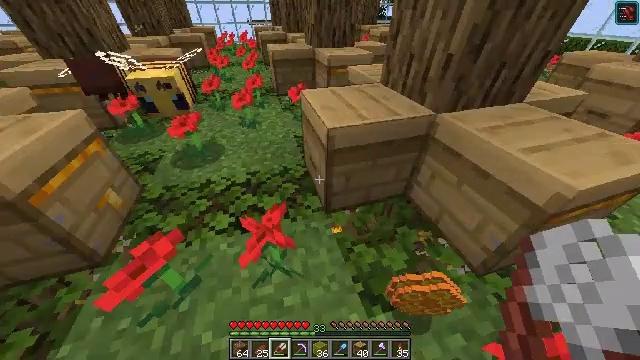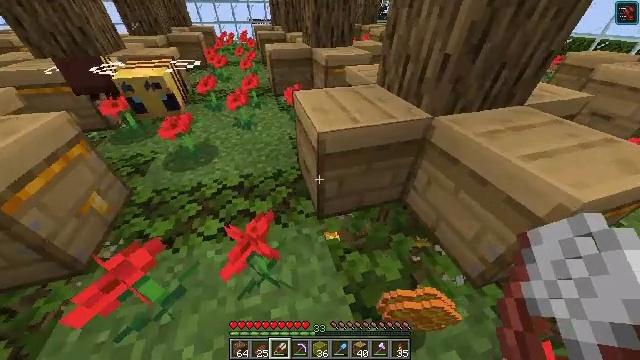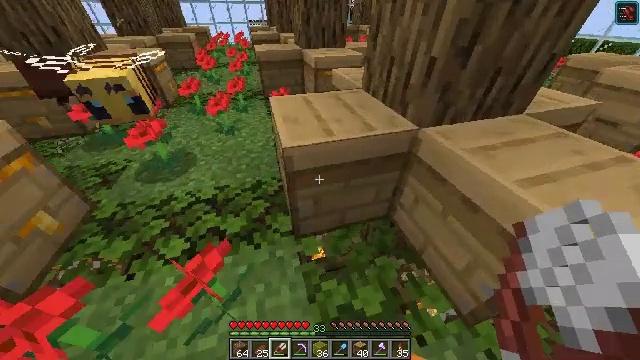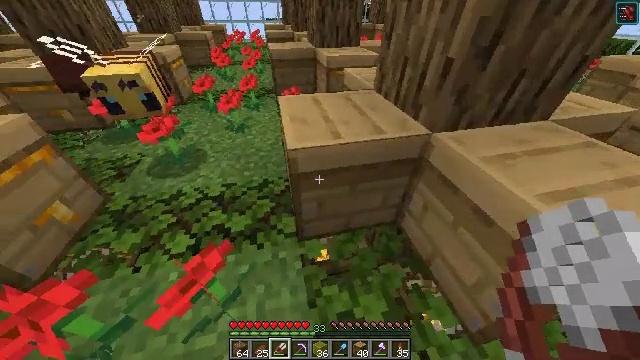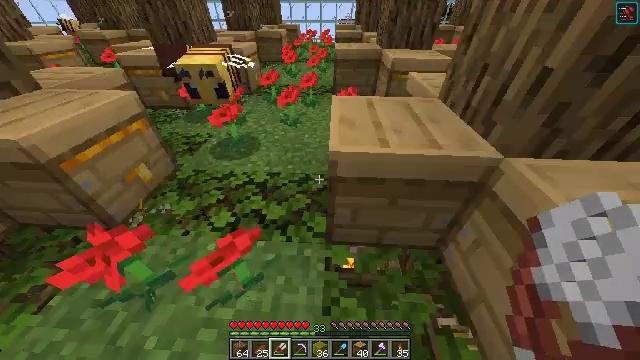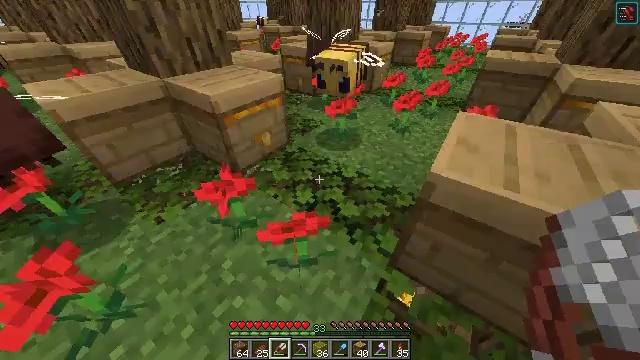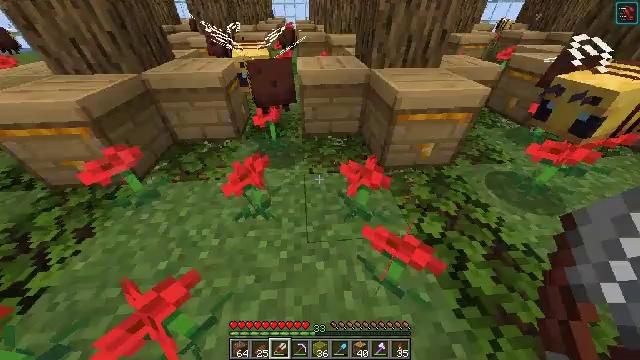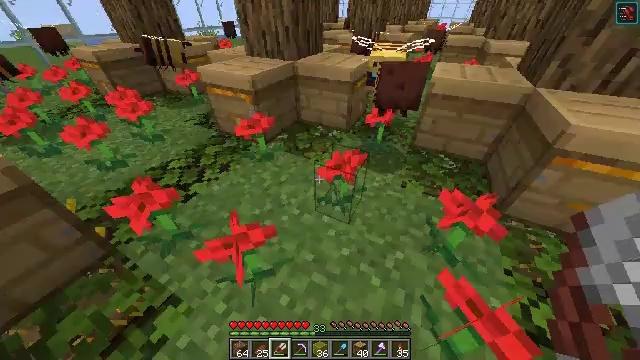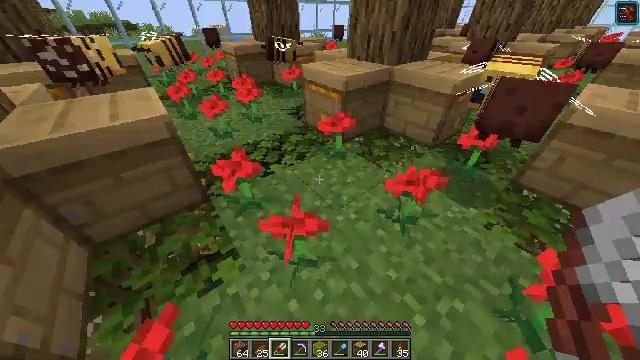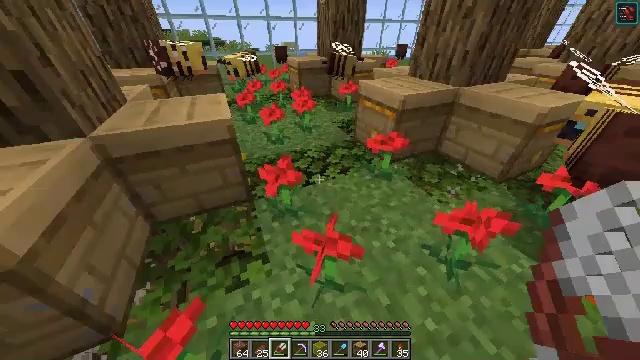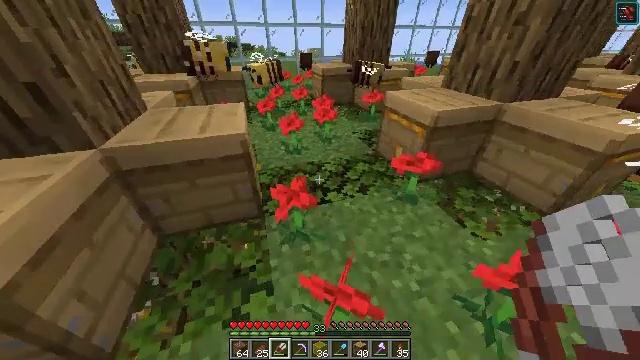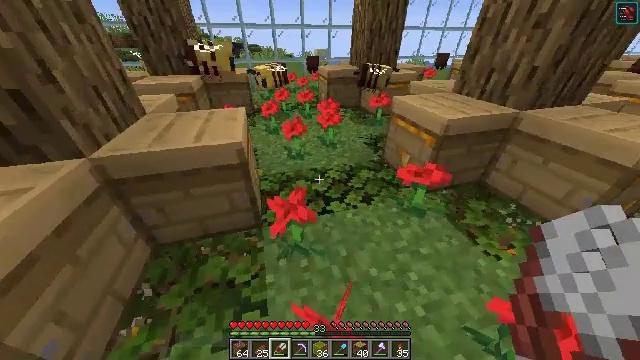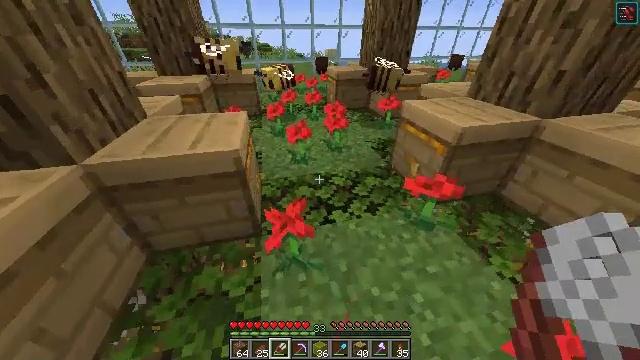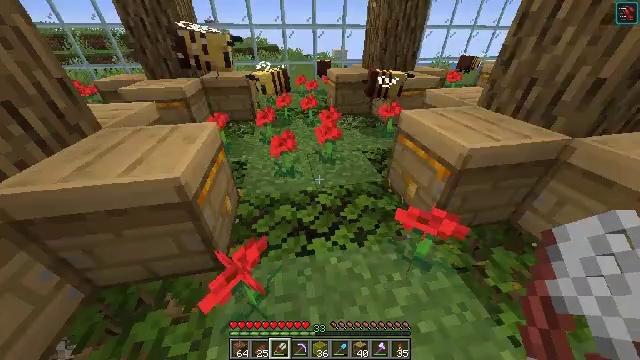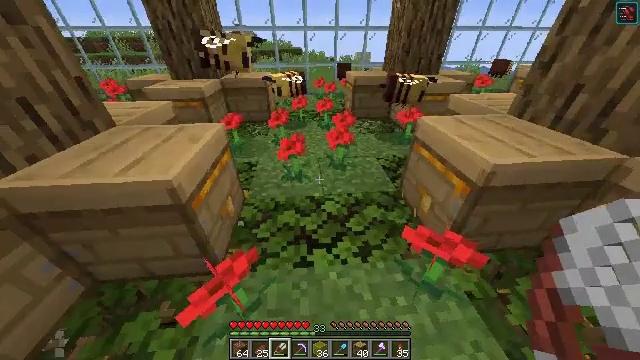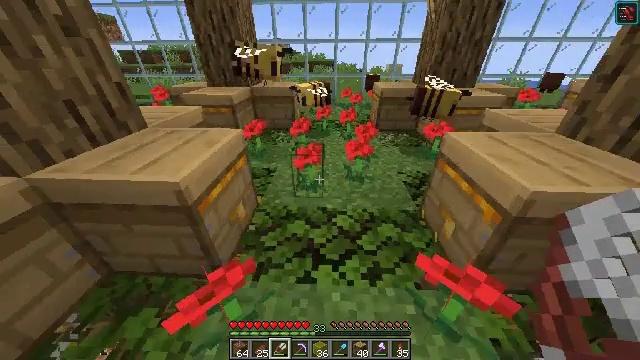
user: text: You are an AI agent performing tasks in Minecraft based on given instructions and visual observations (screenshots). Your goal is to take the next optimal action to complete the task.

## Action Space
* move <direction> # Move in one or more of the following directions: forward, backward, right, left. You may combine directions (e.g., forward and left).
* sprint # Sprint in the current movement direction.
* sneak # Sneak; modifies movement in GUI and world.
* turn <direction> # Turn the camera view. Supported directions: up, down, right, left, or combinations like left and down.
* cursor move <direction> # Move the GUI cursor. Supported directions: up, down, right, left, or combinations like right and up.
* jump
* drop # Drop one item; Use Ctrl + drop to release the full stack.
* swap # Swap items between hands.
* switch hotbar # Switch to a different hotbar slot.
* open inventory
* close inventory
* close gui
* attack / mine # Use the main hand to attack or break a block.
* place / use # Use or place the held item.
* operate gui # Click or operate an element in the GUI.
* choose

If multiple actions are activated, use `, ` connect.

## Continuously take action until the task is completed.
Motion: motion action
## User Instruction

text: Craft a honeycomb block.
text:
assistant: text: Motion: move forward and move right, attack / mine
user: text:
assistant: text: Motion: attack / mine
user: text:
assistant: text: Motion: turn left, attack / mine
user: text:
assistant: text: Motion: turn left, attack / mine
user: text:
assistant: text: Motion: turn left, attack / mine
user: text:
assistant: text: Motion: turn left, attack / mine
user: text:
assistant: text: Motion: turn left, attack / mine
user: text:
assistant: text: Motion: turn left, attack / mine
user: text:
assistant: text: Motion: move forward, turn left and up, attack / mine
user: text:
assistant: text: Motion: move forward, turn left and up, attack / mine
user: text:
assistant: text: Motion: move forward and move right, turn left, attack / mine
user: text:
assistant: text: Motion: move forward and move right, turn left, attack / mine
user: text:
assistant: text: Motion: move forward and move right, turn left, attack / mine
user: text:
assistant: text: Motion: move forward and move right, turn left, attack / mine
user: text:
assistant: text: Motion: move forward and move right, turn left and up, attack / mine
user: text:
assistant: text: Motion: move forward and move right, turn left and up, attack / mine
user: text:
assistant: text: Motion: move forward and move right, turn left, attack / mine
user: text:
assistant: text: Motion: move forward, turn left, attack / mine
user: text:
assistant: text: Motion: move forward, turn left, attack / mine
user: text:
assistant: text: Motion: move forward, turn left, attack / mine
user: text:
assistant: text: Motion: move forward, turn left and up, attack / mine
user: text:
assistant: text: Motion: move forward, turn left and up, attack / mine
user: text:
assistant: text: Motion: move forward, turn left, attack / mine
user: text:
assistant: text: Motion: move forward, turn left, attack / mine
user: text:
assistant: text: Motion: turn left, attack / mine
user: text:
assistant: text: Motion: attack / mine
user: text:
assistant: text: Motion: attack / mine
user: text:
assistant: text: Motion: attack / mine
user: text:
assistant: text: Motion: attack / mine and use / place
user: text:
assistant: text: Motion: attack / mine and use / place